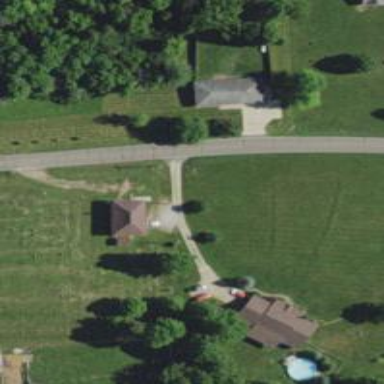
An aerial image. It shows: Driveway.